Interaction volume radius: 10 \u00c5
Interaction volume height: 35 \u00c5
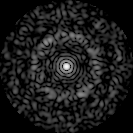
Disorder parameter: 0.8408